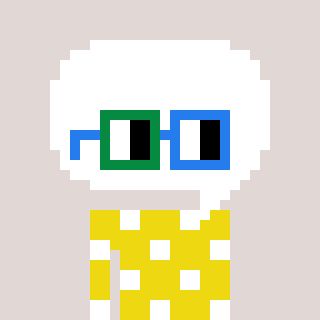
a pixel art character with square green and blue glasses, a speech bubble-shaped head and a yellow-colored body on a warm background